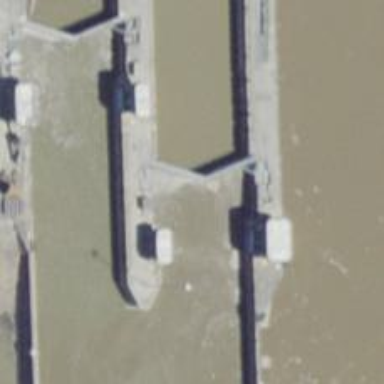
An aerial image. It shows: Lock gate along waterway.